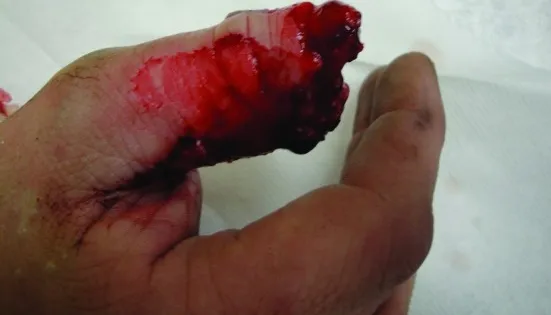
Amputation with significant soft tissue degloving immediately distal to the IP joint. The nature of the injury precluded microvascular repair, and an amputation-revision would have necessitated removing the IP joint (above).
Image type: medical_photograph (other_medical_photograph)